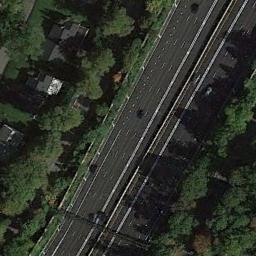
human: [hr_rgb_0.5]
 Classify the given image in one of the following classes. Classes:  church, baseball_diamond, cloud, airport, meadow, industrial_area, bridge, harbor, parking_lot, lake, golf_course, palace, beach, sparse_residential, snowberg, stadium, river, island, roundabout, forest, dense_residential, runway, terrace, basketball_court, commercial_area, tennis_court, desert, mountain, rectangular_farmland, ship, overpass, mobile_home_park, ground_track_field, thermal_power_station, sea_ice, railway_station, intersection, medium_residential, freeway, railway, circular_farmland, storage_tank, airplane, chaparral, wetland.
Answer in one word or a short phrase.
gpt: freeway